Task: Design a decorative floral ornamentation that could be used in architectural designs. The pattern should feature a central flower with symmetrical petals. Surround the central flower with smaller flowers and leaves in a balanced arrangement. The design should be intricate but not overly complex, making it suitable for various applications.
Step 536:
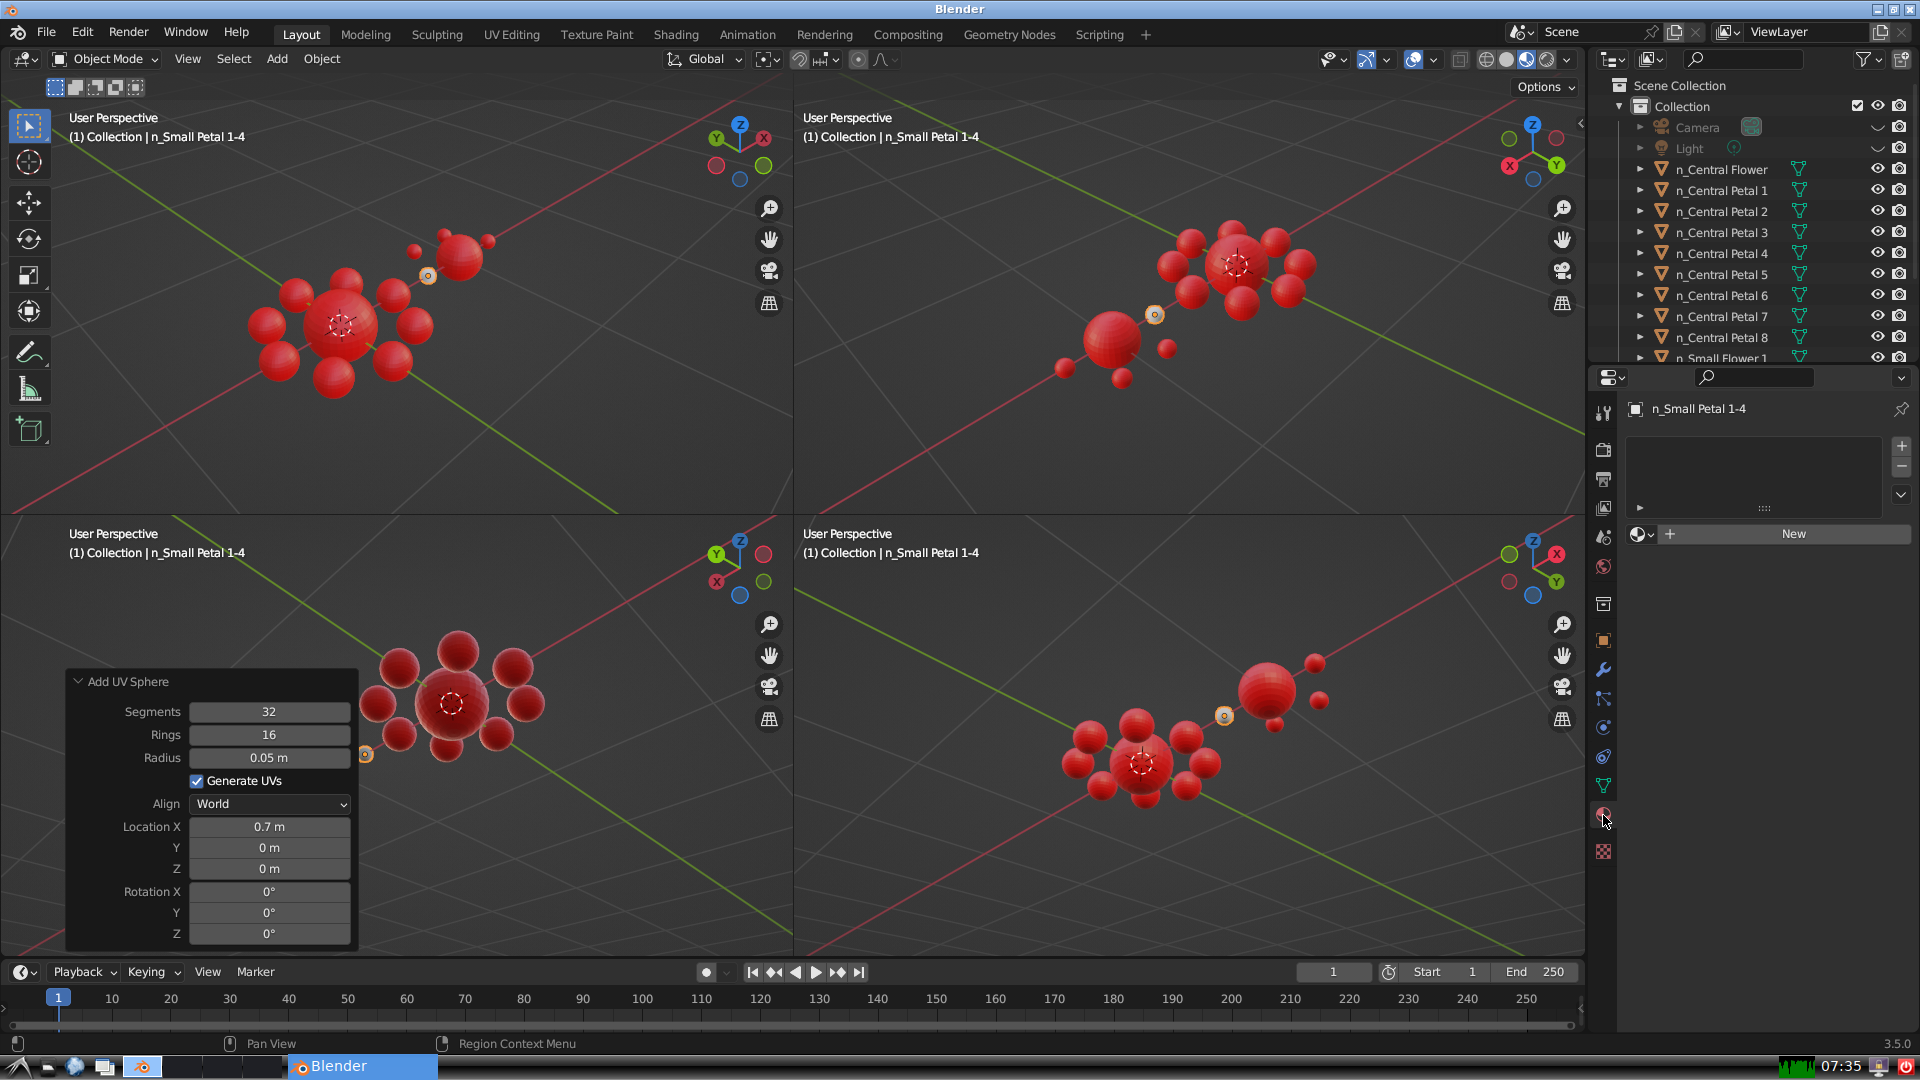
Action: {"mouse_move": [1636, 534]}